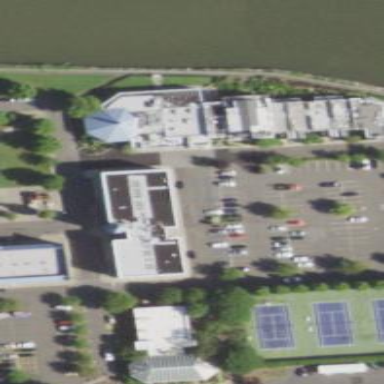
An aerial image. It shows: Parking area.